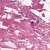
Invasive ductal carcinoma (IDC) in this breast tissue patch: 0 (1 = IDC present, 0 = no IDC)